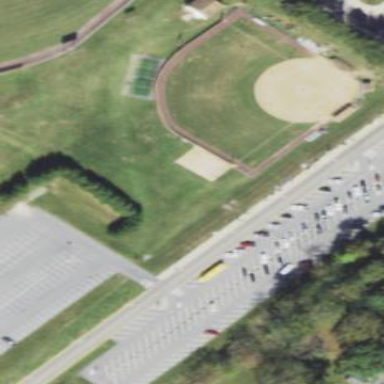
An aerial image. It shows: Softball pitch for leisure sports.